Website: apple
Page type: customer-info-address
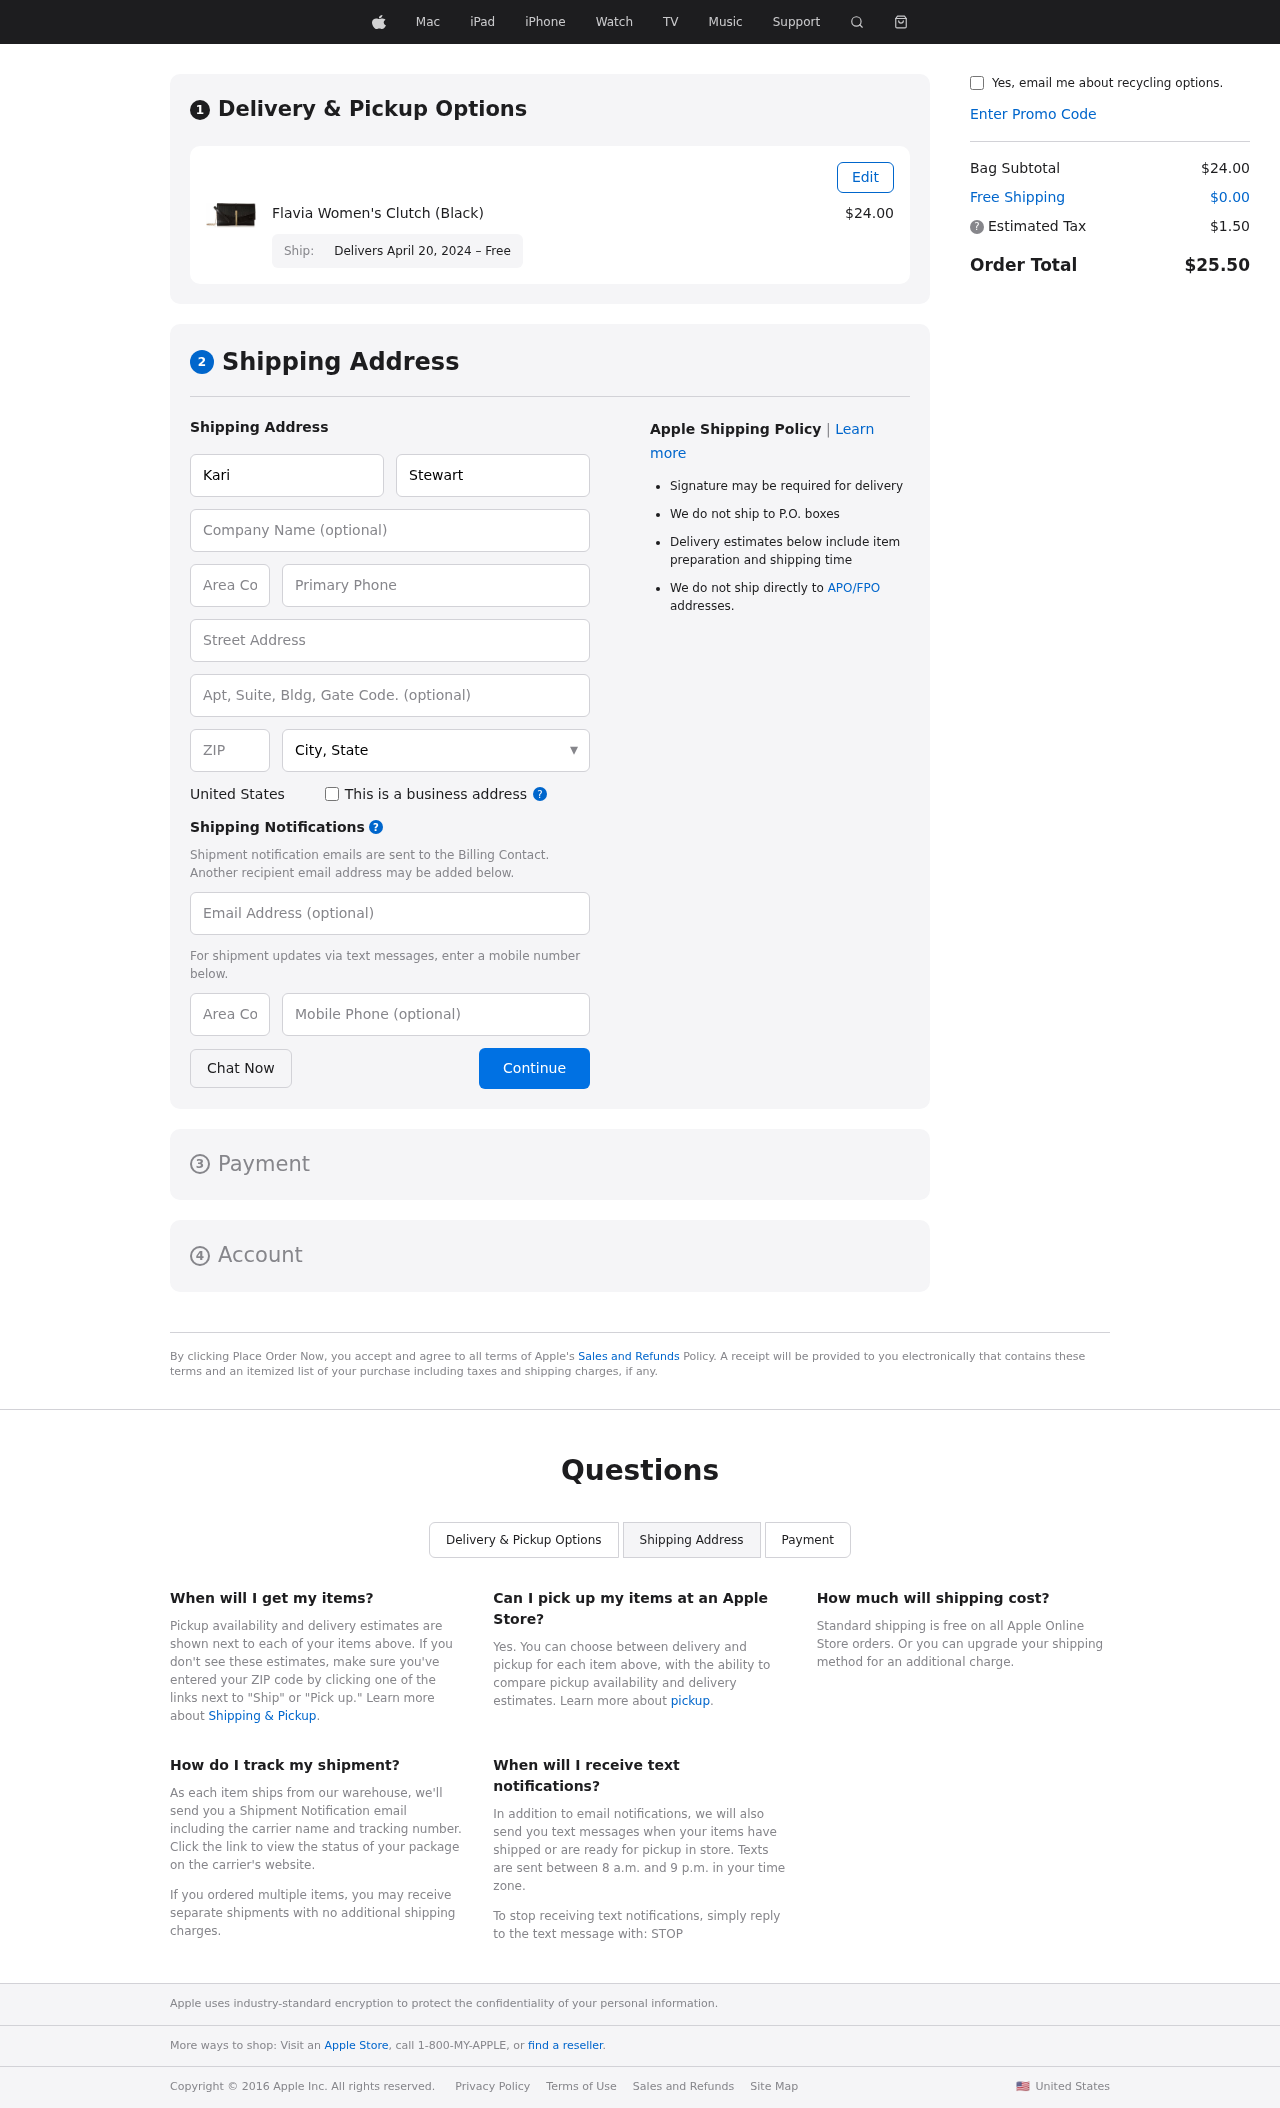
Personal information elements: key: PII_CITY_STATE
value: New Luismouth, WV
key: PII_COUNTRY
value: United States
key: PII_EMAIL
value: kstewart@yahoo.com
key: PII_FIRSTNAME
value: Kari
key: PII_LASTNAME
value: Stewart
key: PII_PHONE
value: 6144512765
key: PII_PHONE_AREA
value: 614
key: PII_POSTCODE
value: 80887
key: PII_STREET
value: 88458 Zavala Fall
Product elements: key: PRODUCT1_NAME
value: Flavia Women's Clutch (Black)
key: PRODUCT1_PRICE
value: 24
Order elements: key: ORDER_DELIVERY_DATE
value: Delivers April 20, 2024 – Free
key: ORDER_SUBTOTAL
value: $24.00
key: ORDER_SHIPPING_COST
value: $0.00
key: ORDER_TAX
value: $1.50
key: ORDER_TOTAL
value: $25.50